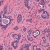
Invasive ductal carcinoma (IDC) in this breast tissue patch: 0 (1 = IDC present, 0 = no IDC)